Question: I am passing 10 options to datalist which are displayed fine in dropdown.
But sometime I am getting couple of more options separated by horizontal line at the bottom of option list(Chrome might be cacheing or displaying some option repeated). I am not able to get why chrome is showing these extra options separated by horizontal line

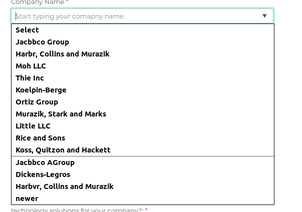
Answer: I went through different articles available on internet related to datalist and I came to know that datalist accepts autocomplete attribute. It give me a hint that extra options(might be - Previous searches, suggestions) I am getting are might be due to feature of datalist, So I tried setting it to "".
Now I am not getting those extra option and horizontal line in option list anymore.
E.g. code snippet -
'''
<input list="browsers" autocomplete="off">
<datalist id="browsers">
<option value="Internet Explorer">
<option value="Firefox">
<option value="Chrome">
<option value="Opera">
<option value="Safari">
</datalist>
'''
I also came across one more attribute which datalist accepts, autocorrect="off". But I do not needed this attribute to resolve above problem.